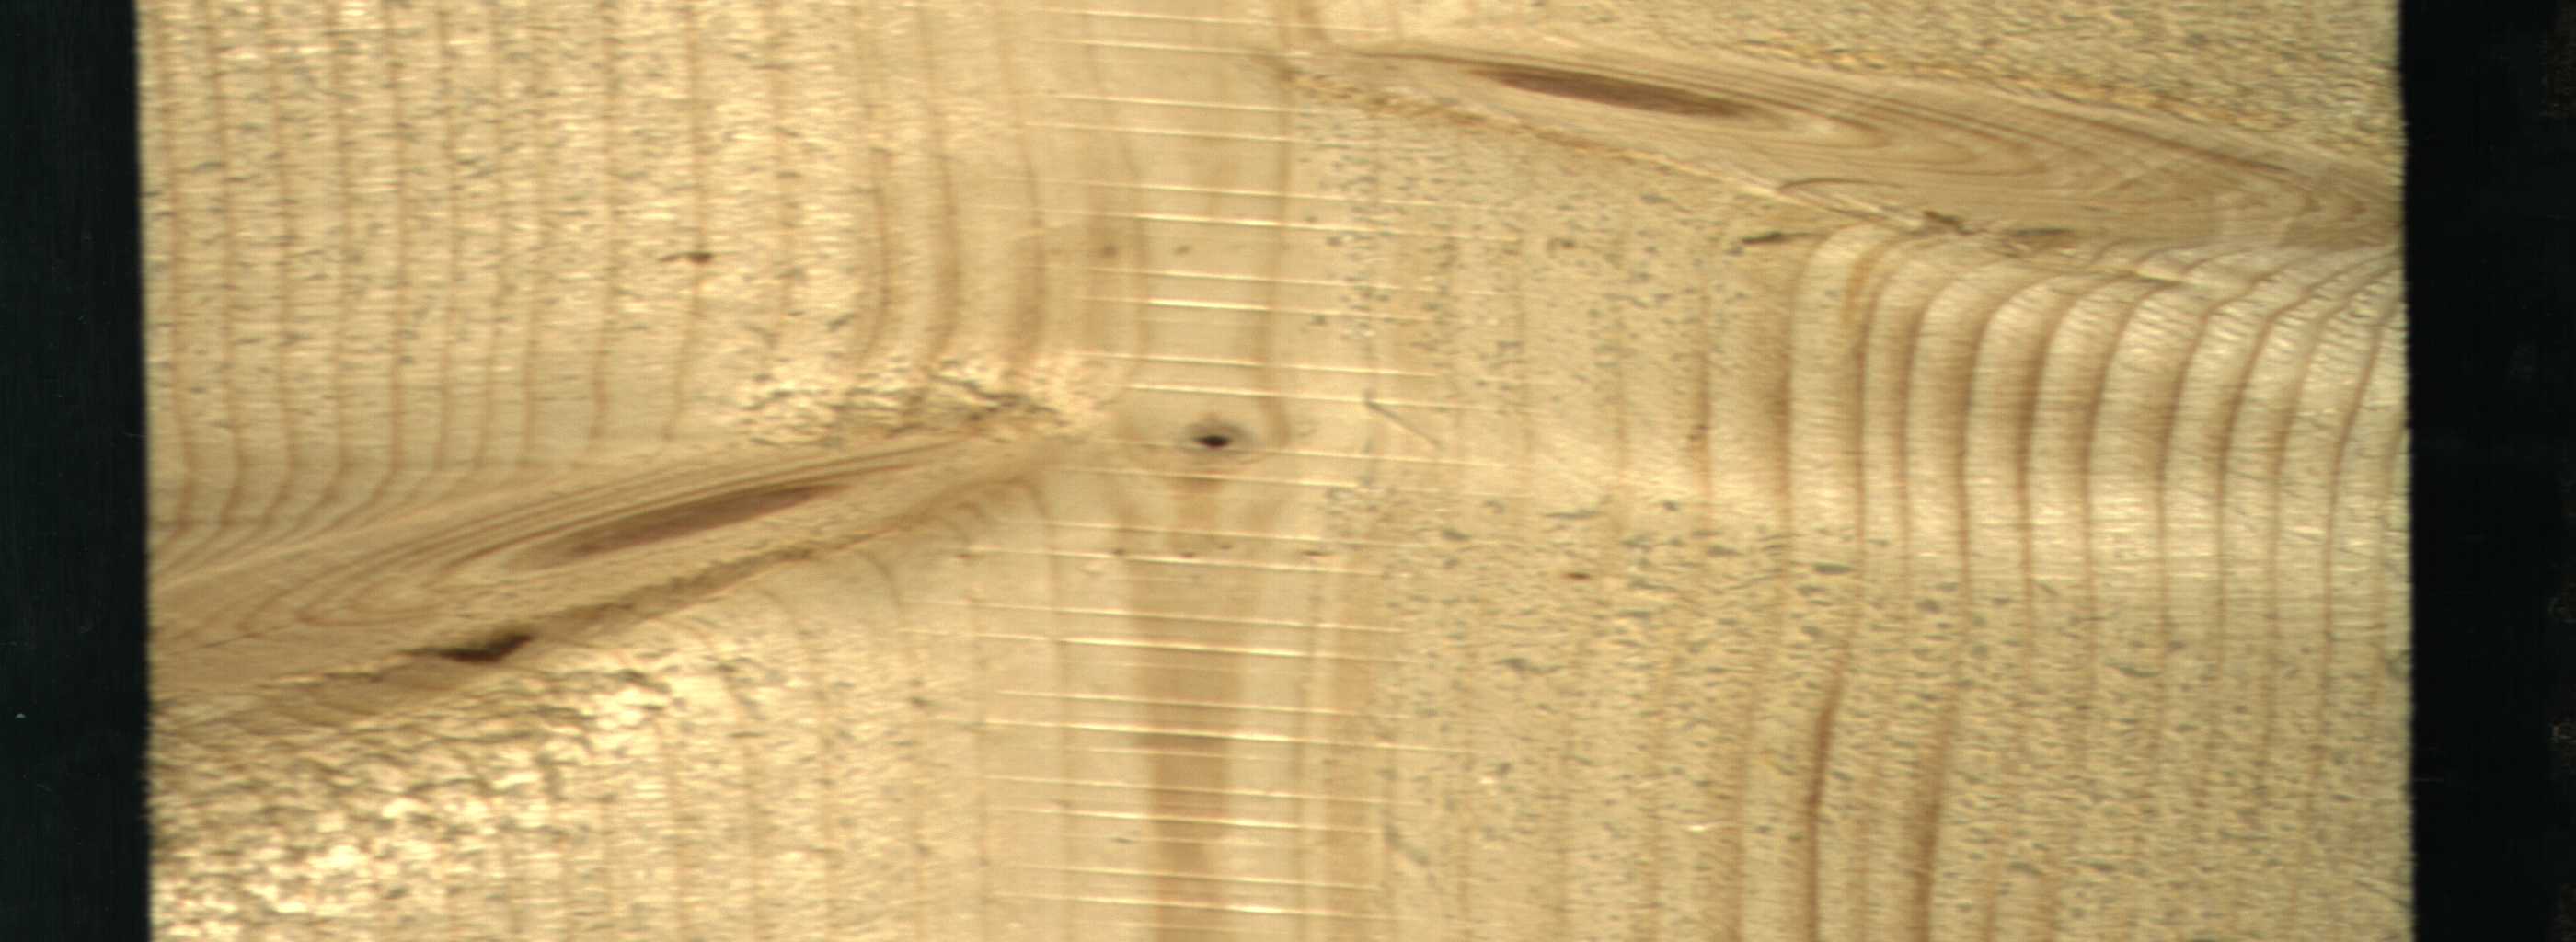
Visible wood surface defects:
Live_Knot
Live_Knot
Live_Knot